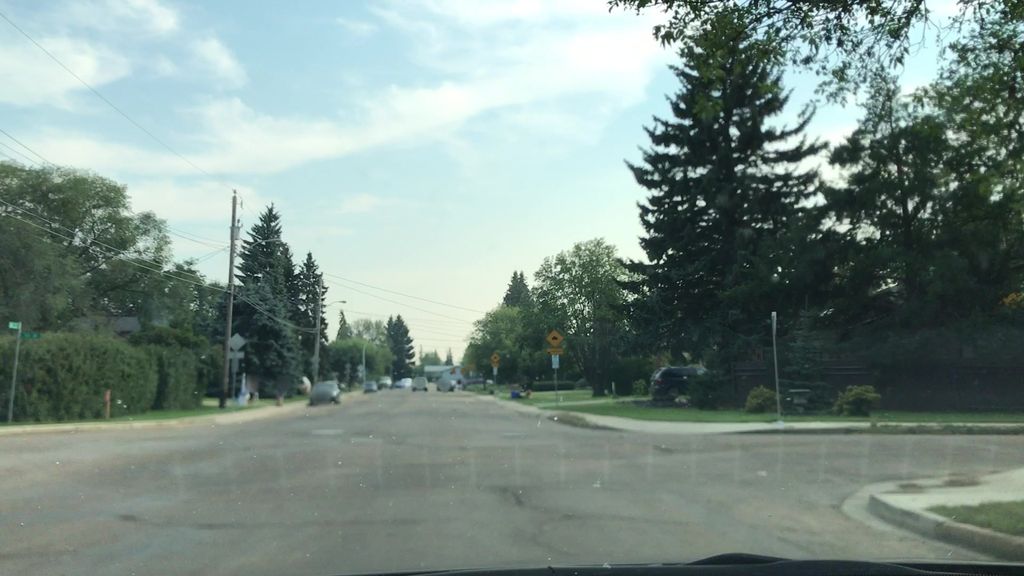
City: edmonton